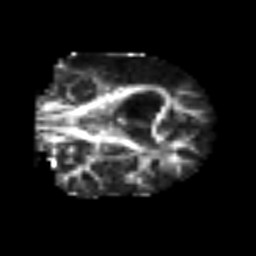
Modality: FA
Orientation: coronal
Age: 50
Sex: male
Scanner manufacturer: siemens
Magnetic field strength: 3 T
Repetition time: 6.1 s
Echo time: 0.101 s